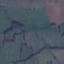
Label: Pasture